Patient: sex M, age 94
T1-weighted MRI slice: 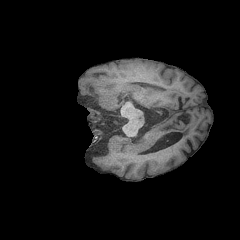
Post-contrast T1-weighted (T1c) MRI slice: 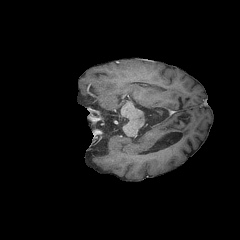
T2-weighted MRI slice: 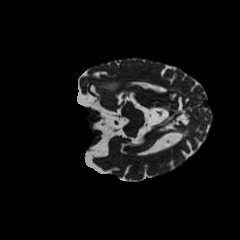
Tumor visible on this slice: yes
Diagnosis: Glioblastoma, IDH-wildtype
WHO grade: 4